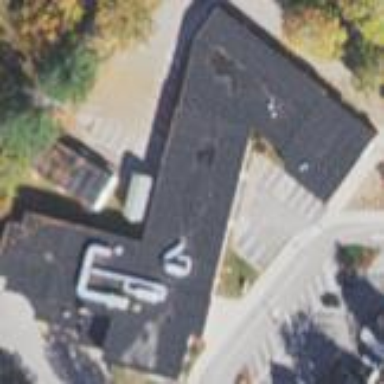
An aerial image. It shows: School building.